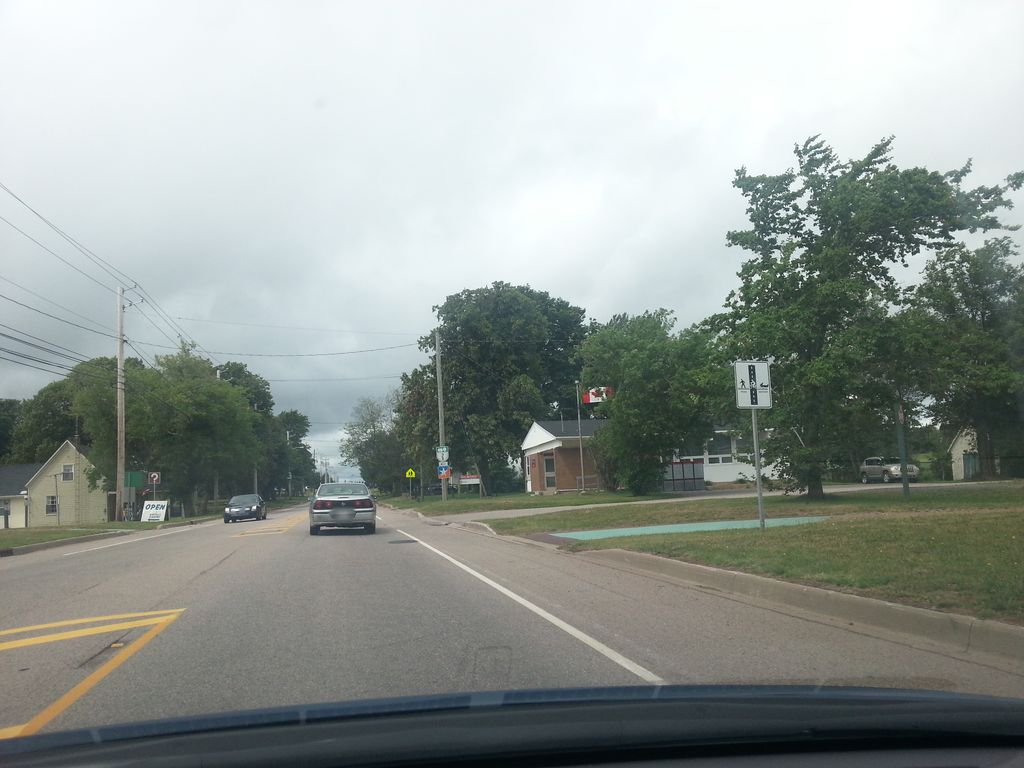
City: charlottetown